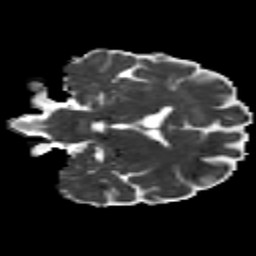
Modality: MD
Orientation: coronal
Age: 34
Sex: male
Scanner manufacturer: siemens
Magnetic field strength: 3 T
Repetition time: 8.6 s
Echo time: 0.095 s